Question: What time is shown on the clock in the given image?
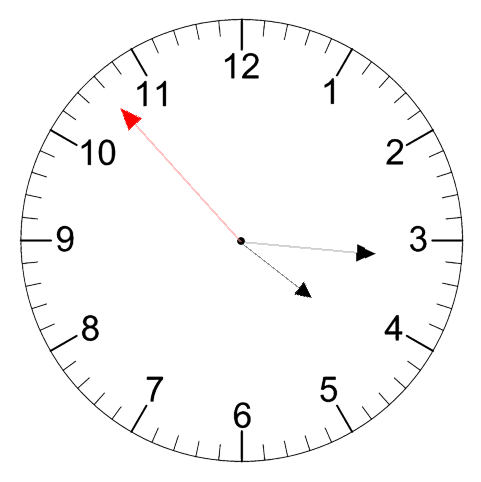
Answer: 04:15:53